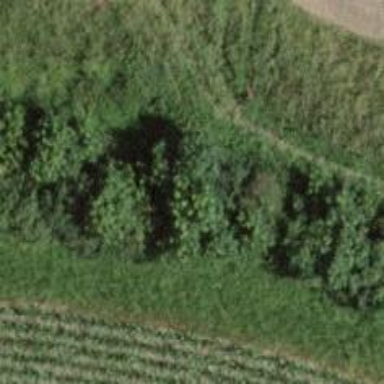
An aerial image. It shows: Hedge acting as barrier.